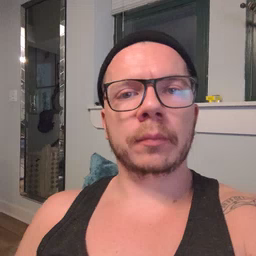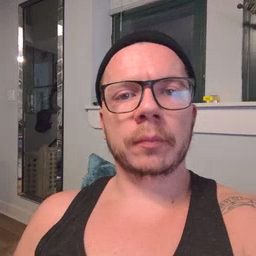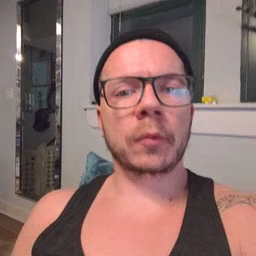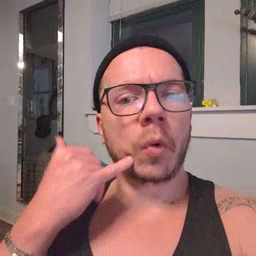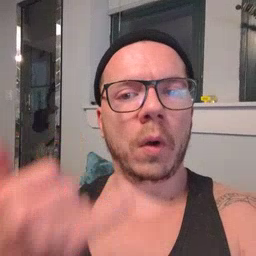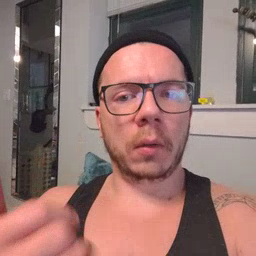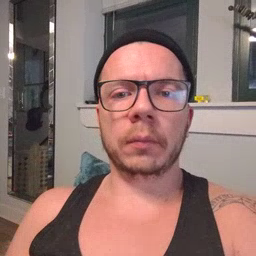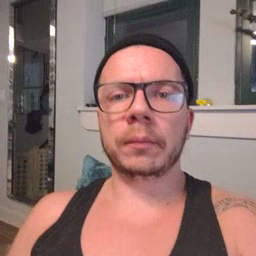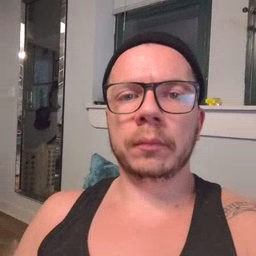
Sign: callonphone